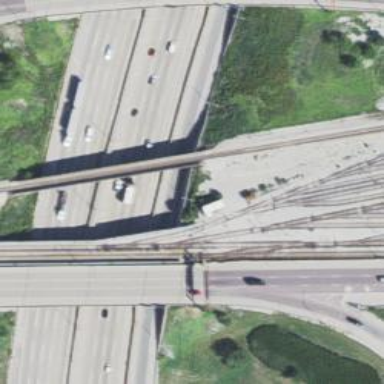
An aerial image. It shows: Bridge over electrified rail tracks leading to service yard.